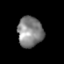
Tissue: prostate
Cell type: T cells
Senescence score: 0.3211
Nuclear area (px): 749
Mean DAPI intensity: 132.226